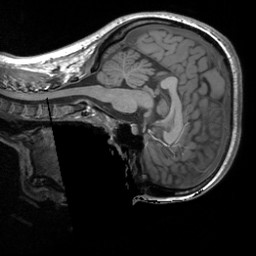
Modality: T1w
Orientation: sagittal
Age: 19
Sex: female
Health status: healthy
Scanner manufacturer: siemens
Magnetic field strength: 3 T
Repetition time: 1.9 s
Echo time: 0.00252 s